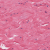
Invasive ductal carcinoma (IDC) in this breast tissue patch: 0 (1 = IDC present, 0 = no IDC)